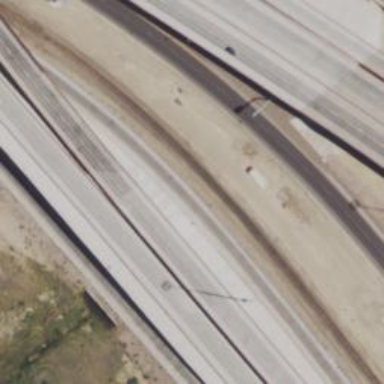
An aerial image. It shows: Motorway.